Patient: sex F, age 64
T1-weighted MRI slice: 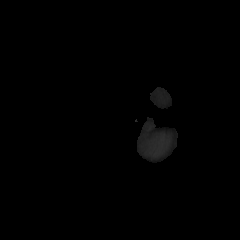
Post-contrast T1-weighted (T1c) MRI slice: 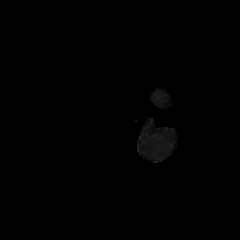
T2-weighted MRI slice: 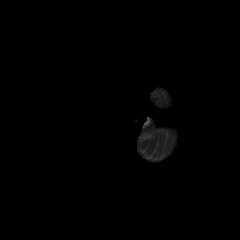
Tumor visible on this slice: no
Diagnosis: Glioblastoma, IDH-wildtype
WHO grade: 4